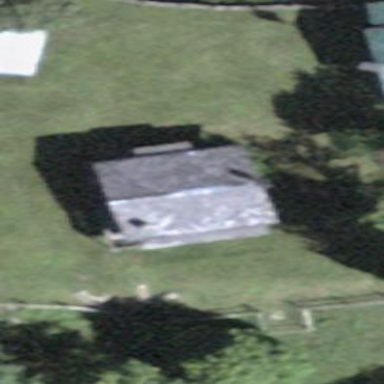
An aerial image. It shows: Simple house.